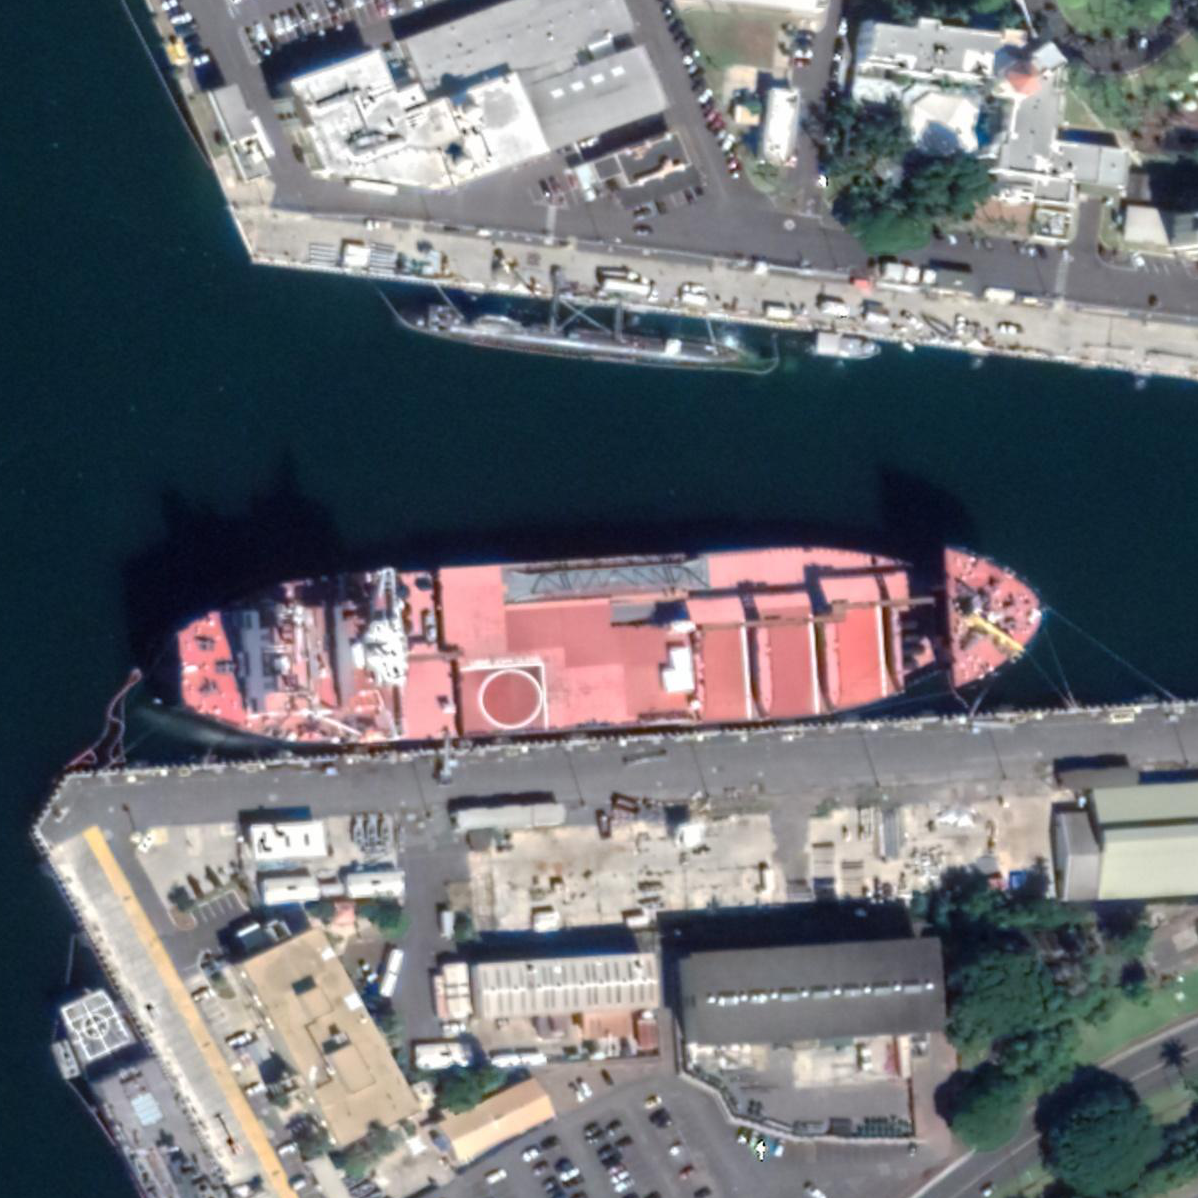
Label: civil